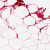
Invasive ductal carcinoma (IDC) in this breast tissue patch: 0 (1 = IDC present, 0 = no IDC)